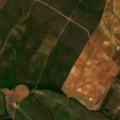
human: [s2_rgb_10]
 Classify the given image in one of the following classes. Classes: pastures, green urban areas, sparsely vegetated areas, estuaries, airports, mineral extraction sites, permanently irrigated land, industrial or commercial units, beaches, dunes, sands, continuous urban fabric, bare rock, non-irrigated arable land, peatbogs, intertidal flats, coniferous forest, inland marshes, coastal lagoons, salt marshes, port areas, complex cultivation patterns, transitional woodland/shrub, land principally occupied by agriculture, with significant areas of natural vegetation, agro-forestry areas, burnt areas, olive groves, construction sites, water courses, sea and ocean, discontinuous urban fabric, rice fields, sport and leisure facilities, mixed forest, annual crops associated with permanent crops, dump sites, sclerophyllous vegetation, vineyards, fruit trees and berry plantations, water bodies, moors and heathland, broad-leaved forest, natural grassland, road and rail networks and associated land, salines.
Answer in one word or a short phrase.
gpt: olive groves, agro-forestry areas